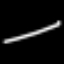
Label: line